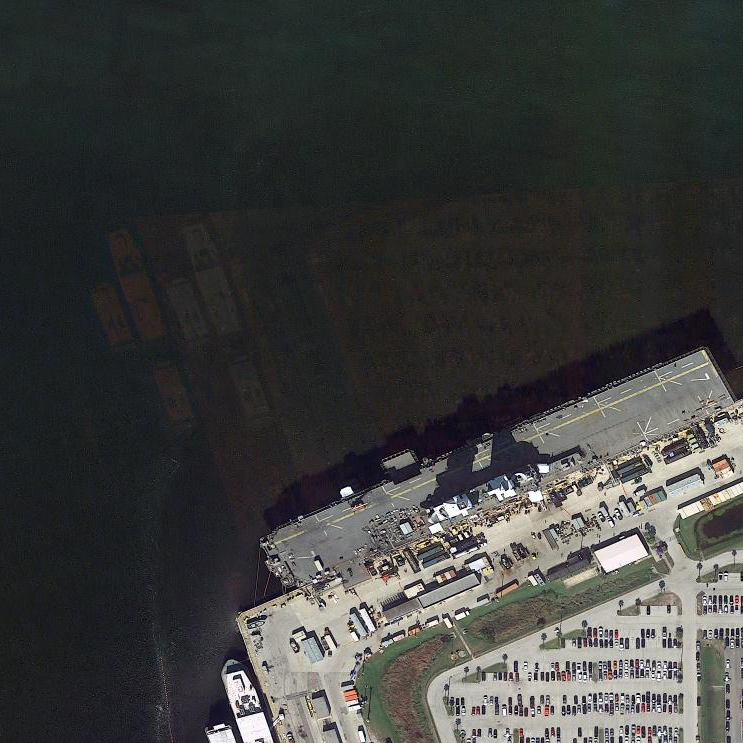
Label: assault